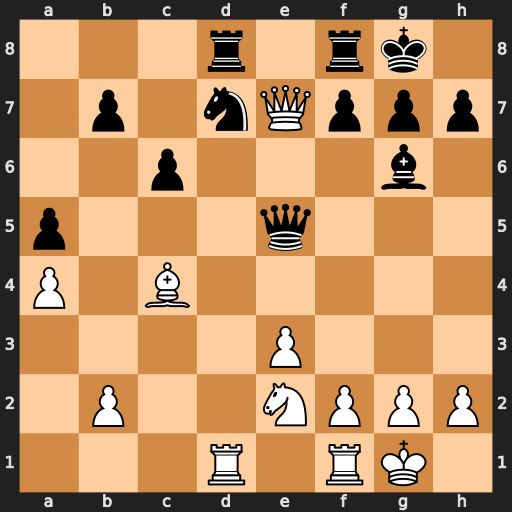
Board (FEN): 3r1rk1/1p1nQppp/2p3b1/p3q3/P1B5/4P3/1P2NPPP/3R1RK1
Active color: w
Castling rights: -
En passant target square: -
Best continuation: Rxd7 Qxe7 Rxe7